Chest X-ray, PA view. Patient: 54 years old, sex F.
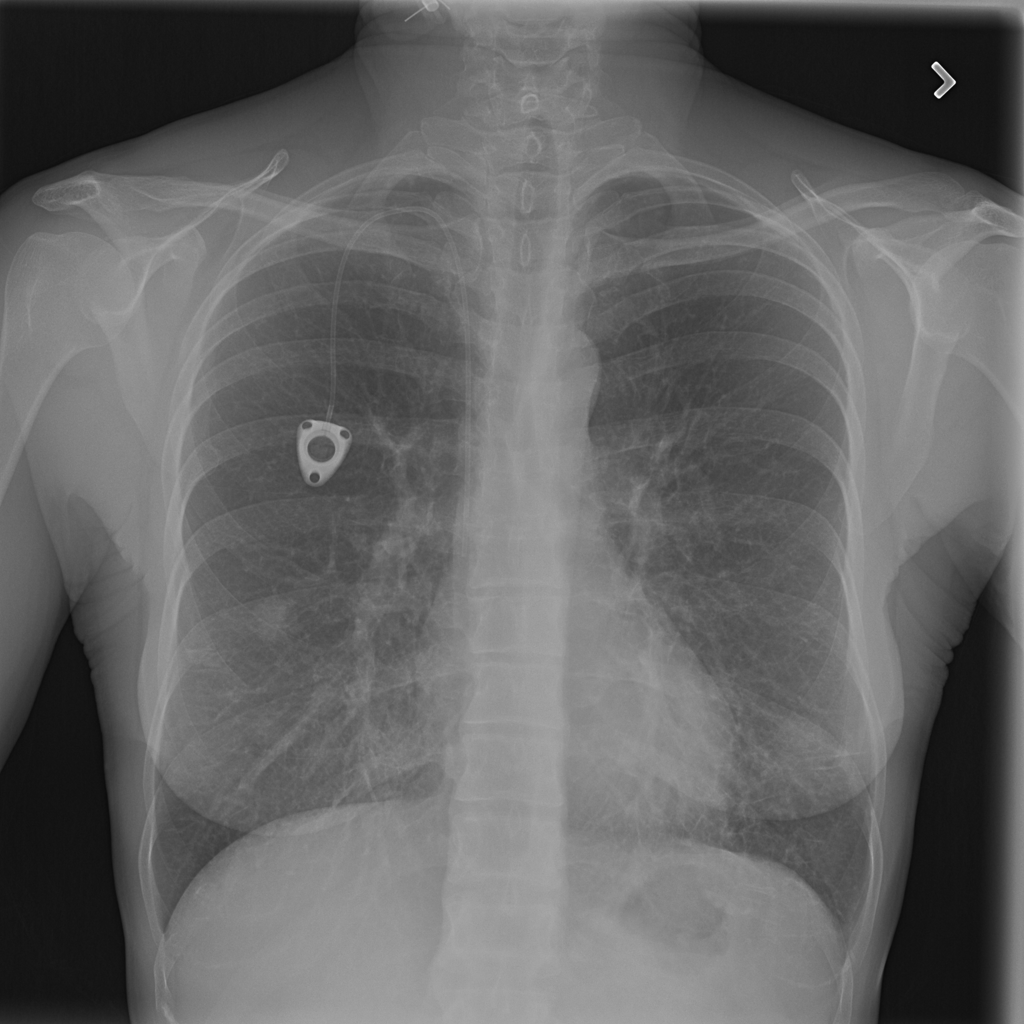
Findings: Infiltration, Nodule